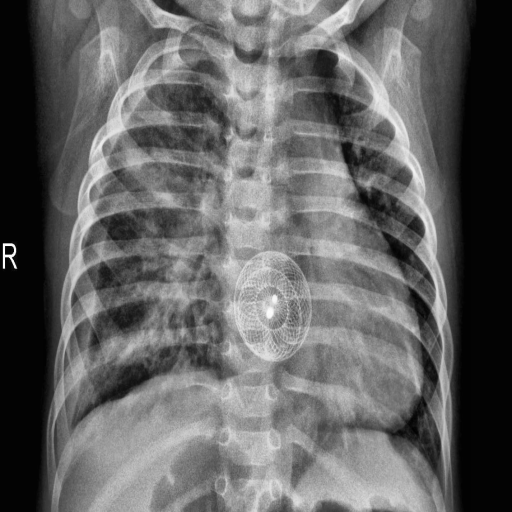
Finding: PNEUMONIA